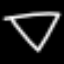
Label: diamond